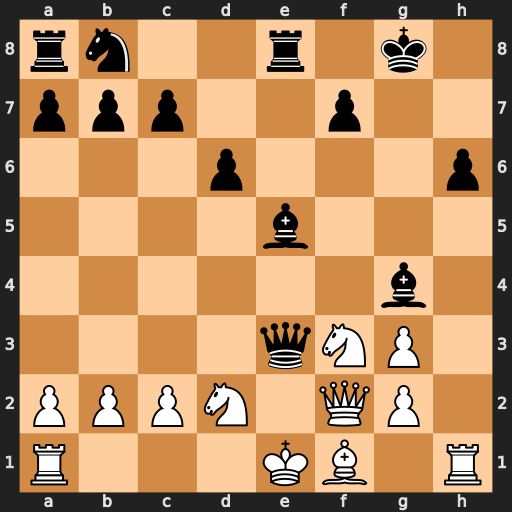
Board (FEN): rn2r1k1/ppp2p2/3p3p/4b3/6b1/4qNP1/PPPN1QP1/R3KB1R
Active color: w
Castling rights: KQ
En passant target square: -
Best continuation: Qxe3 Bxg3+ Ke2 Rxe3+ Kxe3